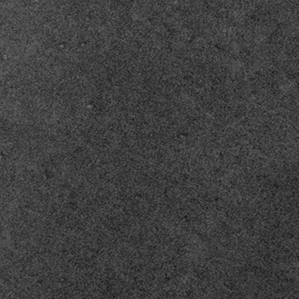
Label: frost